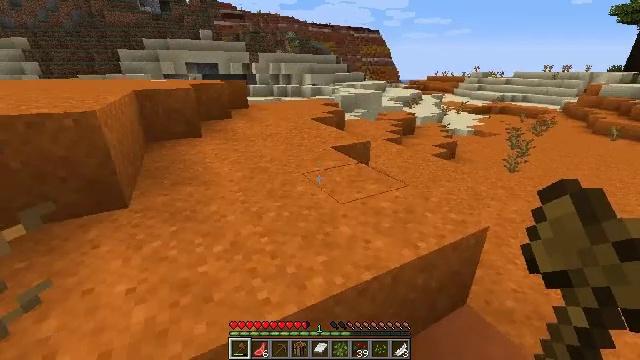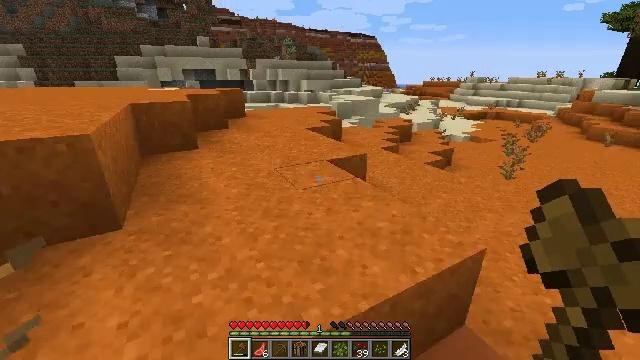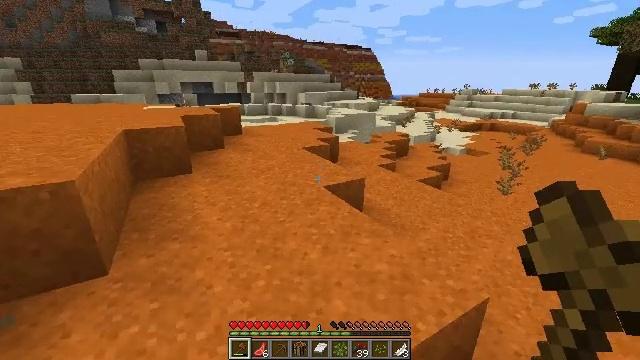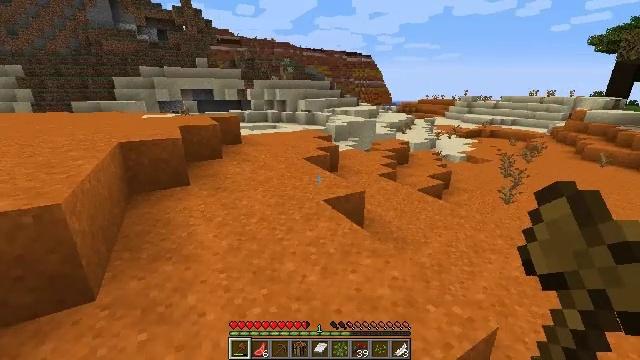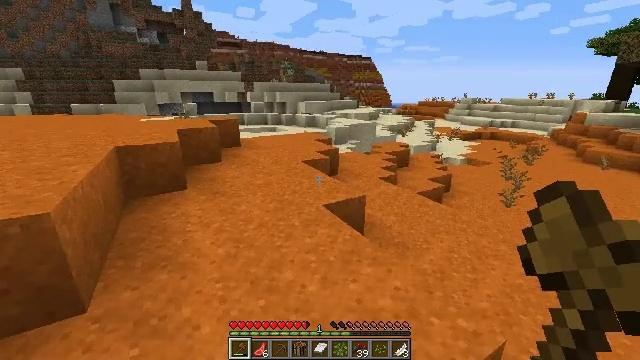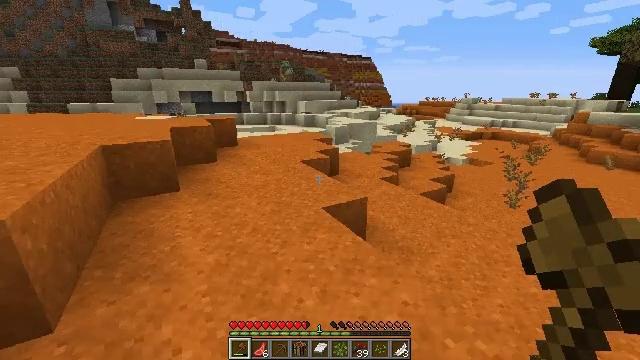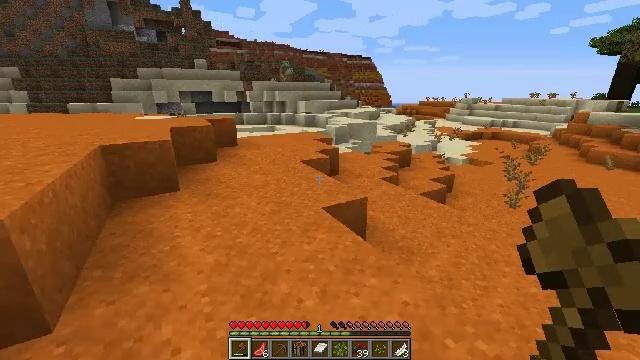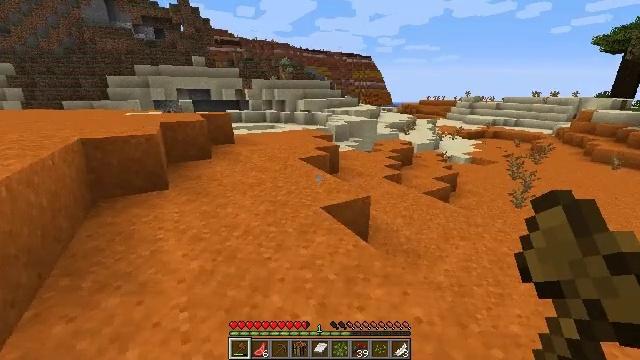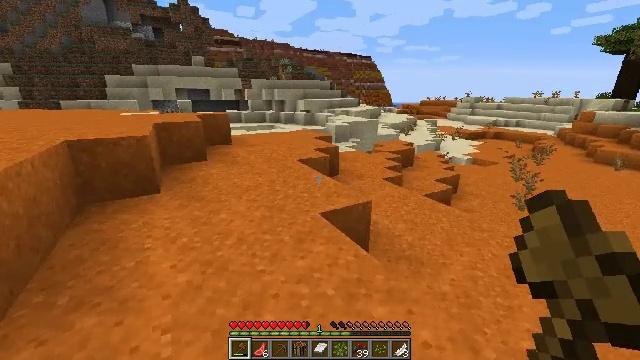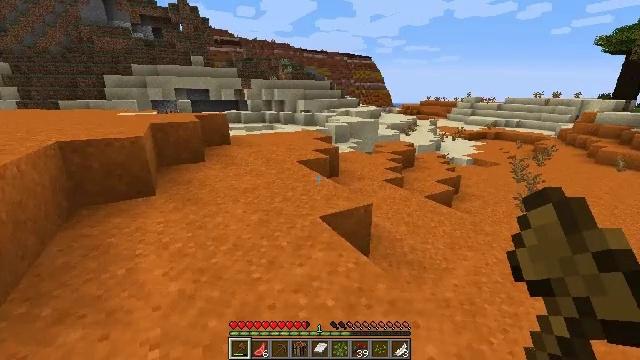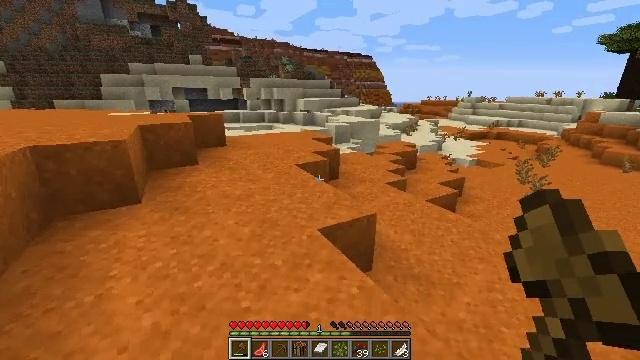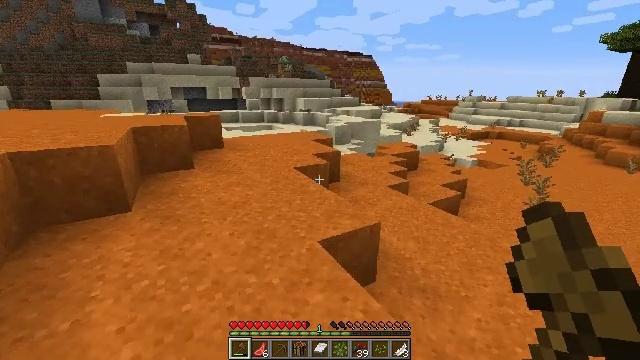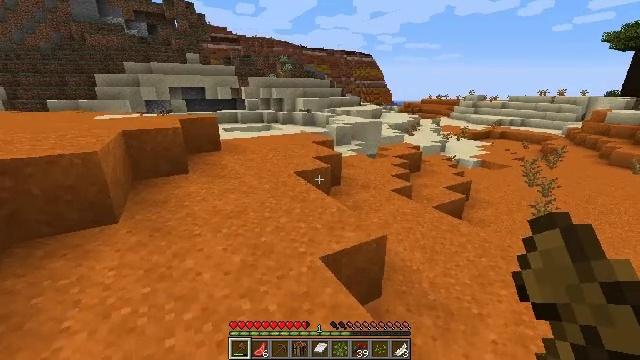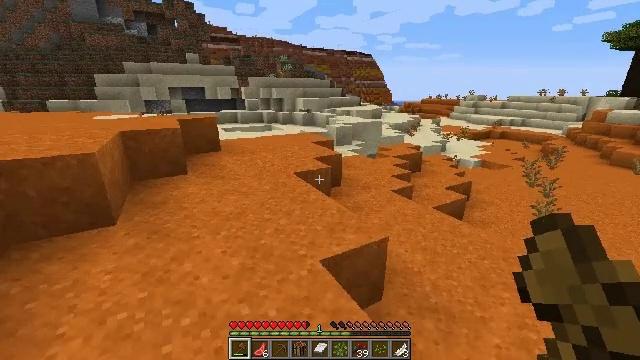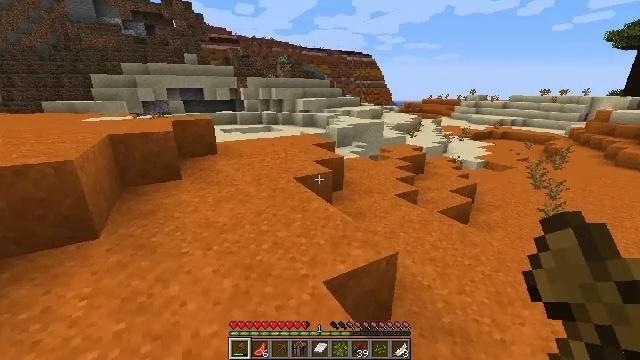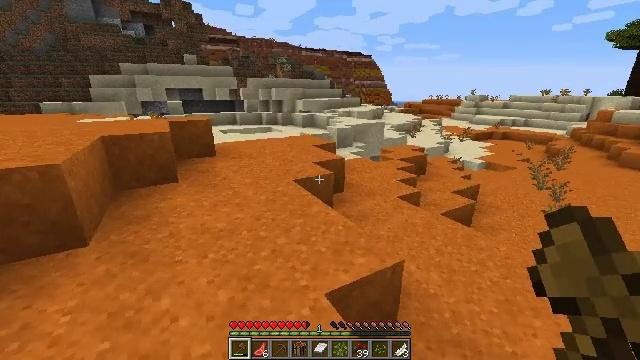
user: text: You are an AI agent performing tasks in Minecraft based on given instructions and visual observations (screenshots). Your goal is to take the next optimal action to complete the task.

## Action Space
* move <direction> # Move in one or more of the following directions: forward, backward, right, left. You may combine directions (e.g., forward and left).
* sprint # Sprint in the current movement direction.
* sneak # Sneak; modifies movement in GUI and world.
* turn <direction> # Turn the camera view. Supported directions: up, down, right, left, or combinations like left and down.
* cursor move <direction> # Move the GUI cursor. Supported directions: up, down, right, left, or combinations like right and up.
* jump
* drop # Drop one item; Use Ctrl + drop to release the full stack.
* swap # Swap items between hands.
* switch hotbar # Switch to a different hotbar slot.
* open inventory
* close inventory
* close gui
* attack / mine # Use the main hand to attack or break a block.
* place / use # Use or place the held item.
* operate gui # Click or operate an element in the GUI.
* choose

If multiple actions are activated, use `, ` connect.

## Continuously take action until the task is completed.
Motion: motion action
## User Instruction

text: Mine red sand from the ground.
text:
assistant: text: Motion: move forward, jump
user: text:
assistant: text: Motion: move forward, turn up, jump
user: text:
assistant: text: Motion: move forward, turn up
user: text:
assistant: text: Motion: move forward
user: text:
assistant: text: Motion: move forward
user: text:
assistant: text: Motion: move forward
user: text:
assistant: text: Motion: move forward
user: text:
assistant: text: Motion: move forward
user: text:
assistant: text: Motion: move forward
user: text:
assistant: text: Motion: move forward
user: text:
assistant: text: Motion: move forward
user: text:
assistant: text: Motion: move forward
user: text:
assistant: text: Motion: move forward
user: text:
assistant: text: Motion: move forward
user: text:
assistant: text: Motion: move forward
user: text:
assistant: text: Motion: move forward
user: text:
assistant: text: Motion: move forward
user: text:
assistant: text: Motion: move forward
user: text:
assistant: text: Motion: move forward
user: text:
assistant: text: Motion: move forward
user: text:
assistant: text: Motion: move forward and move left
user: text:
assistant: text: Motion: move forward and move left
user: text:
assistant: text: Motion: move forward and move left
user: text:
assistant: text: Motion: move forward and move left
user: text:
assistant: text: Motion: move forward
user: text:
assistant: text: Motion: move forward, turn up
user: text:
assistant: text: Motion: move forward
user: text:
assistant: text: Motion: move forward
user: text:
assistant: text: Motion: move forward, turn up
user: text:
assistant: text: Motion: move forward, turn right and down